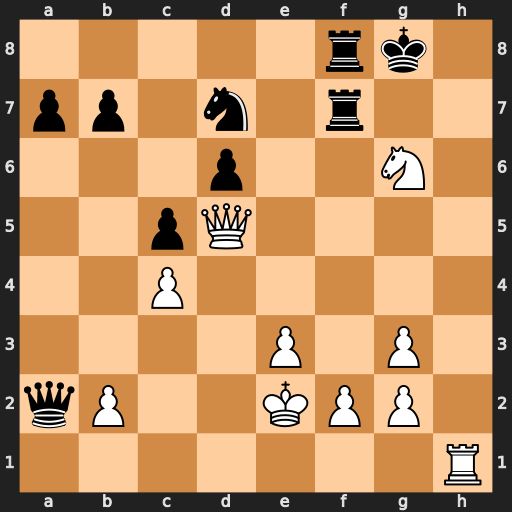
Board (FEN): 5rk1/pp1n1r2/3p2N1/2pQ4/2P5/4P1P1/qP2KPP1/7R
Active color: w
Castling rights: -
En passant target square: -
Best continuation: Ne7+ Kg7 Qg5#